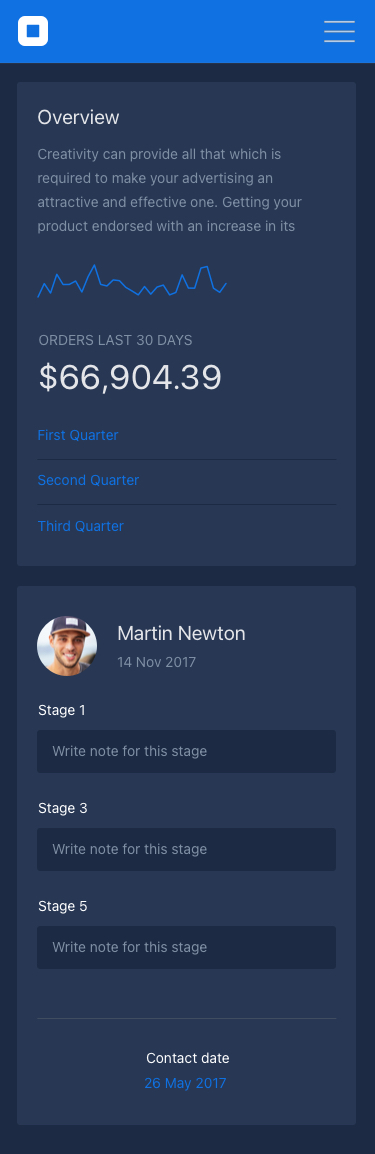
Text in this UI design:
orders last 30 days
$66,904.39
Creativity can provide all that which is required to make your advertising an attractive and effective one. Getting your product endorsed with an increase in its popularity figure has..
Second Quarter
Third Quarter
First Quarter
Overview
Stage 5
Write note for this stage
Stage 3
Write note for this stage
Stage 1
Write note for this stage
Contact date
26 May 2017
Martin Newton
14 Nov 2017